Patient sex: M
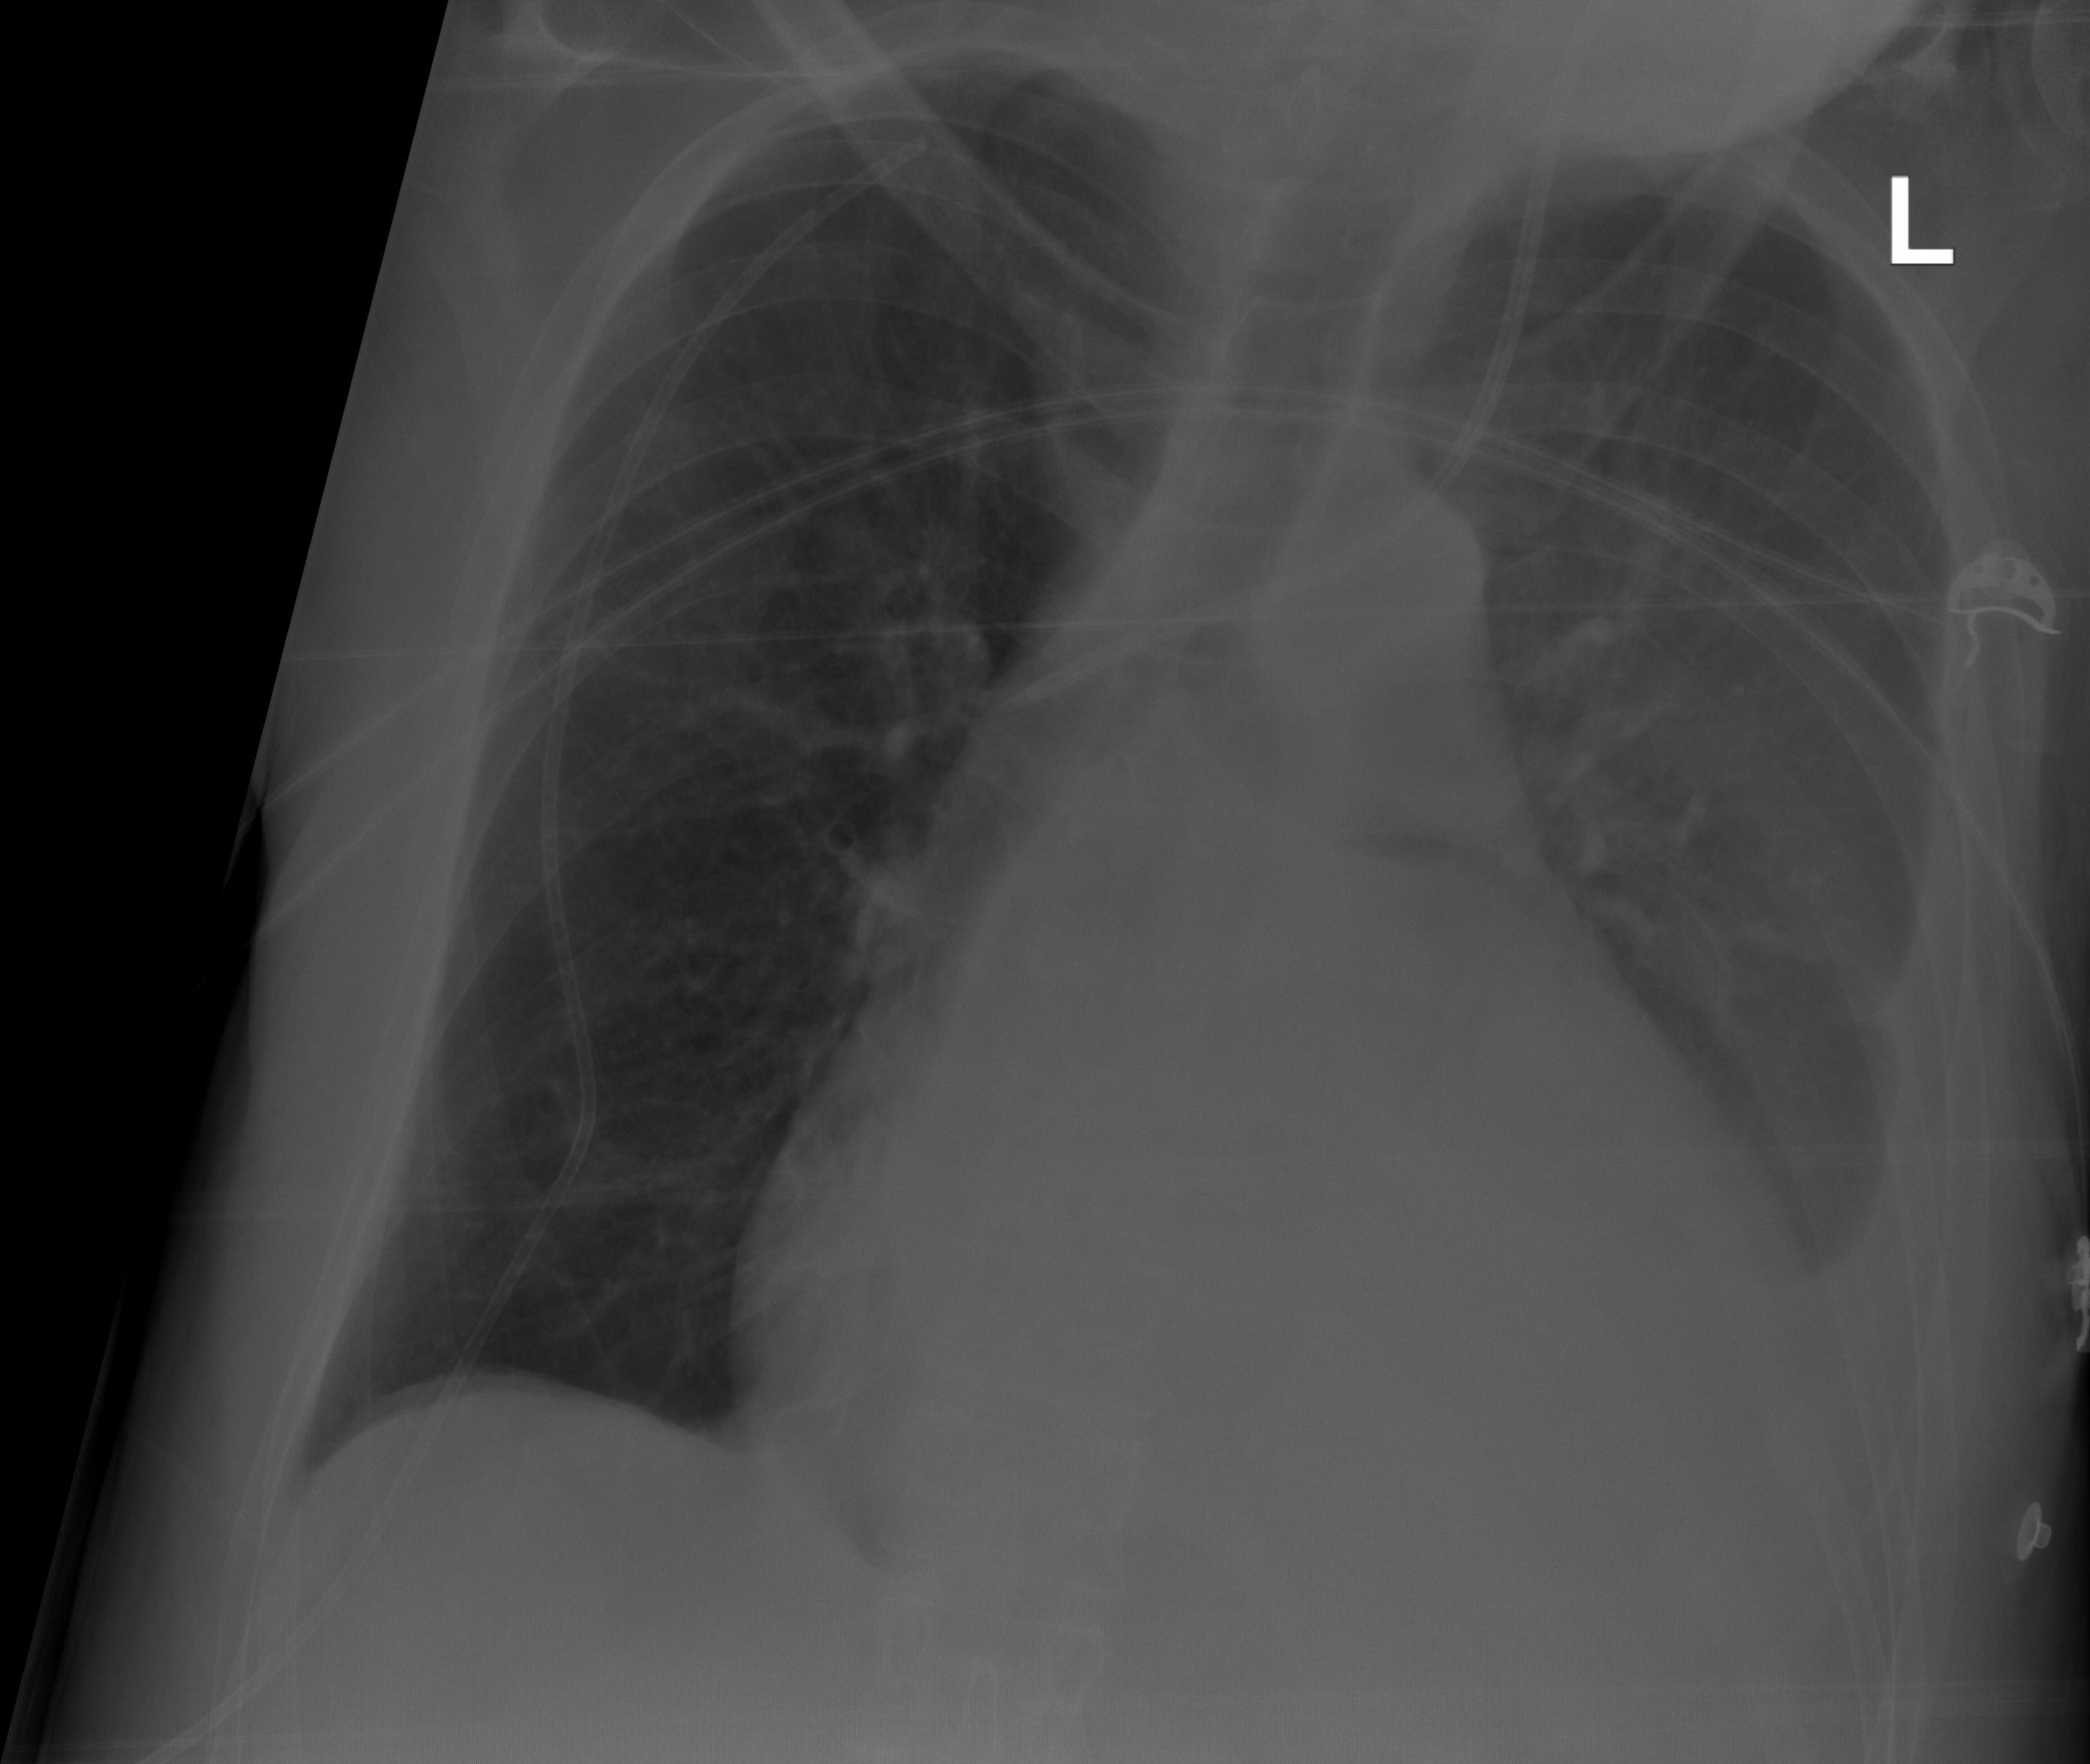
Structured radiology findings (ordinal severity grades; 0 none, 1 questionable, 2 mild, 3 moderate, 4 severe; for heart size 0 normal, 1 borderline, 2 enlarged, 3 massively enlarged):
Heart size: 3
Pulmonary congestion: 2
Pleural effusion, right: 0
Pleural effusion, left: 2
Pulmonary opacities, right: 0
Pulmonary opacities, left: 0
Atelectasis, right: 0
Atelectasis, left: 2